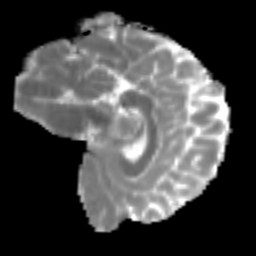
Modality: MD
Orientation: sagittal
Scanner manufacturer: siemens
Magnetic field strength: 3 T
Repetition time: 3.6 s
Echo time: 0.092 s